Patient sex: M
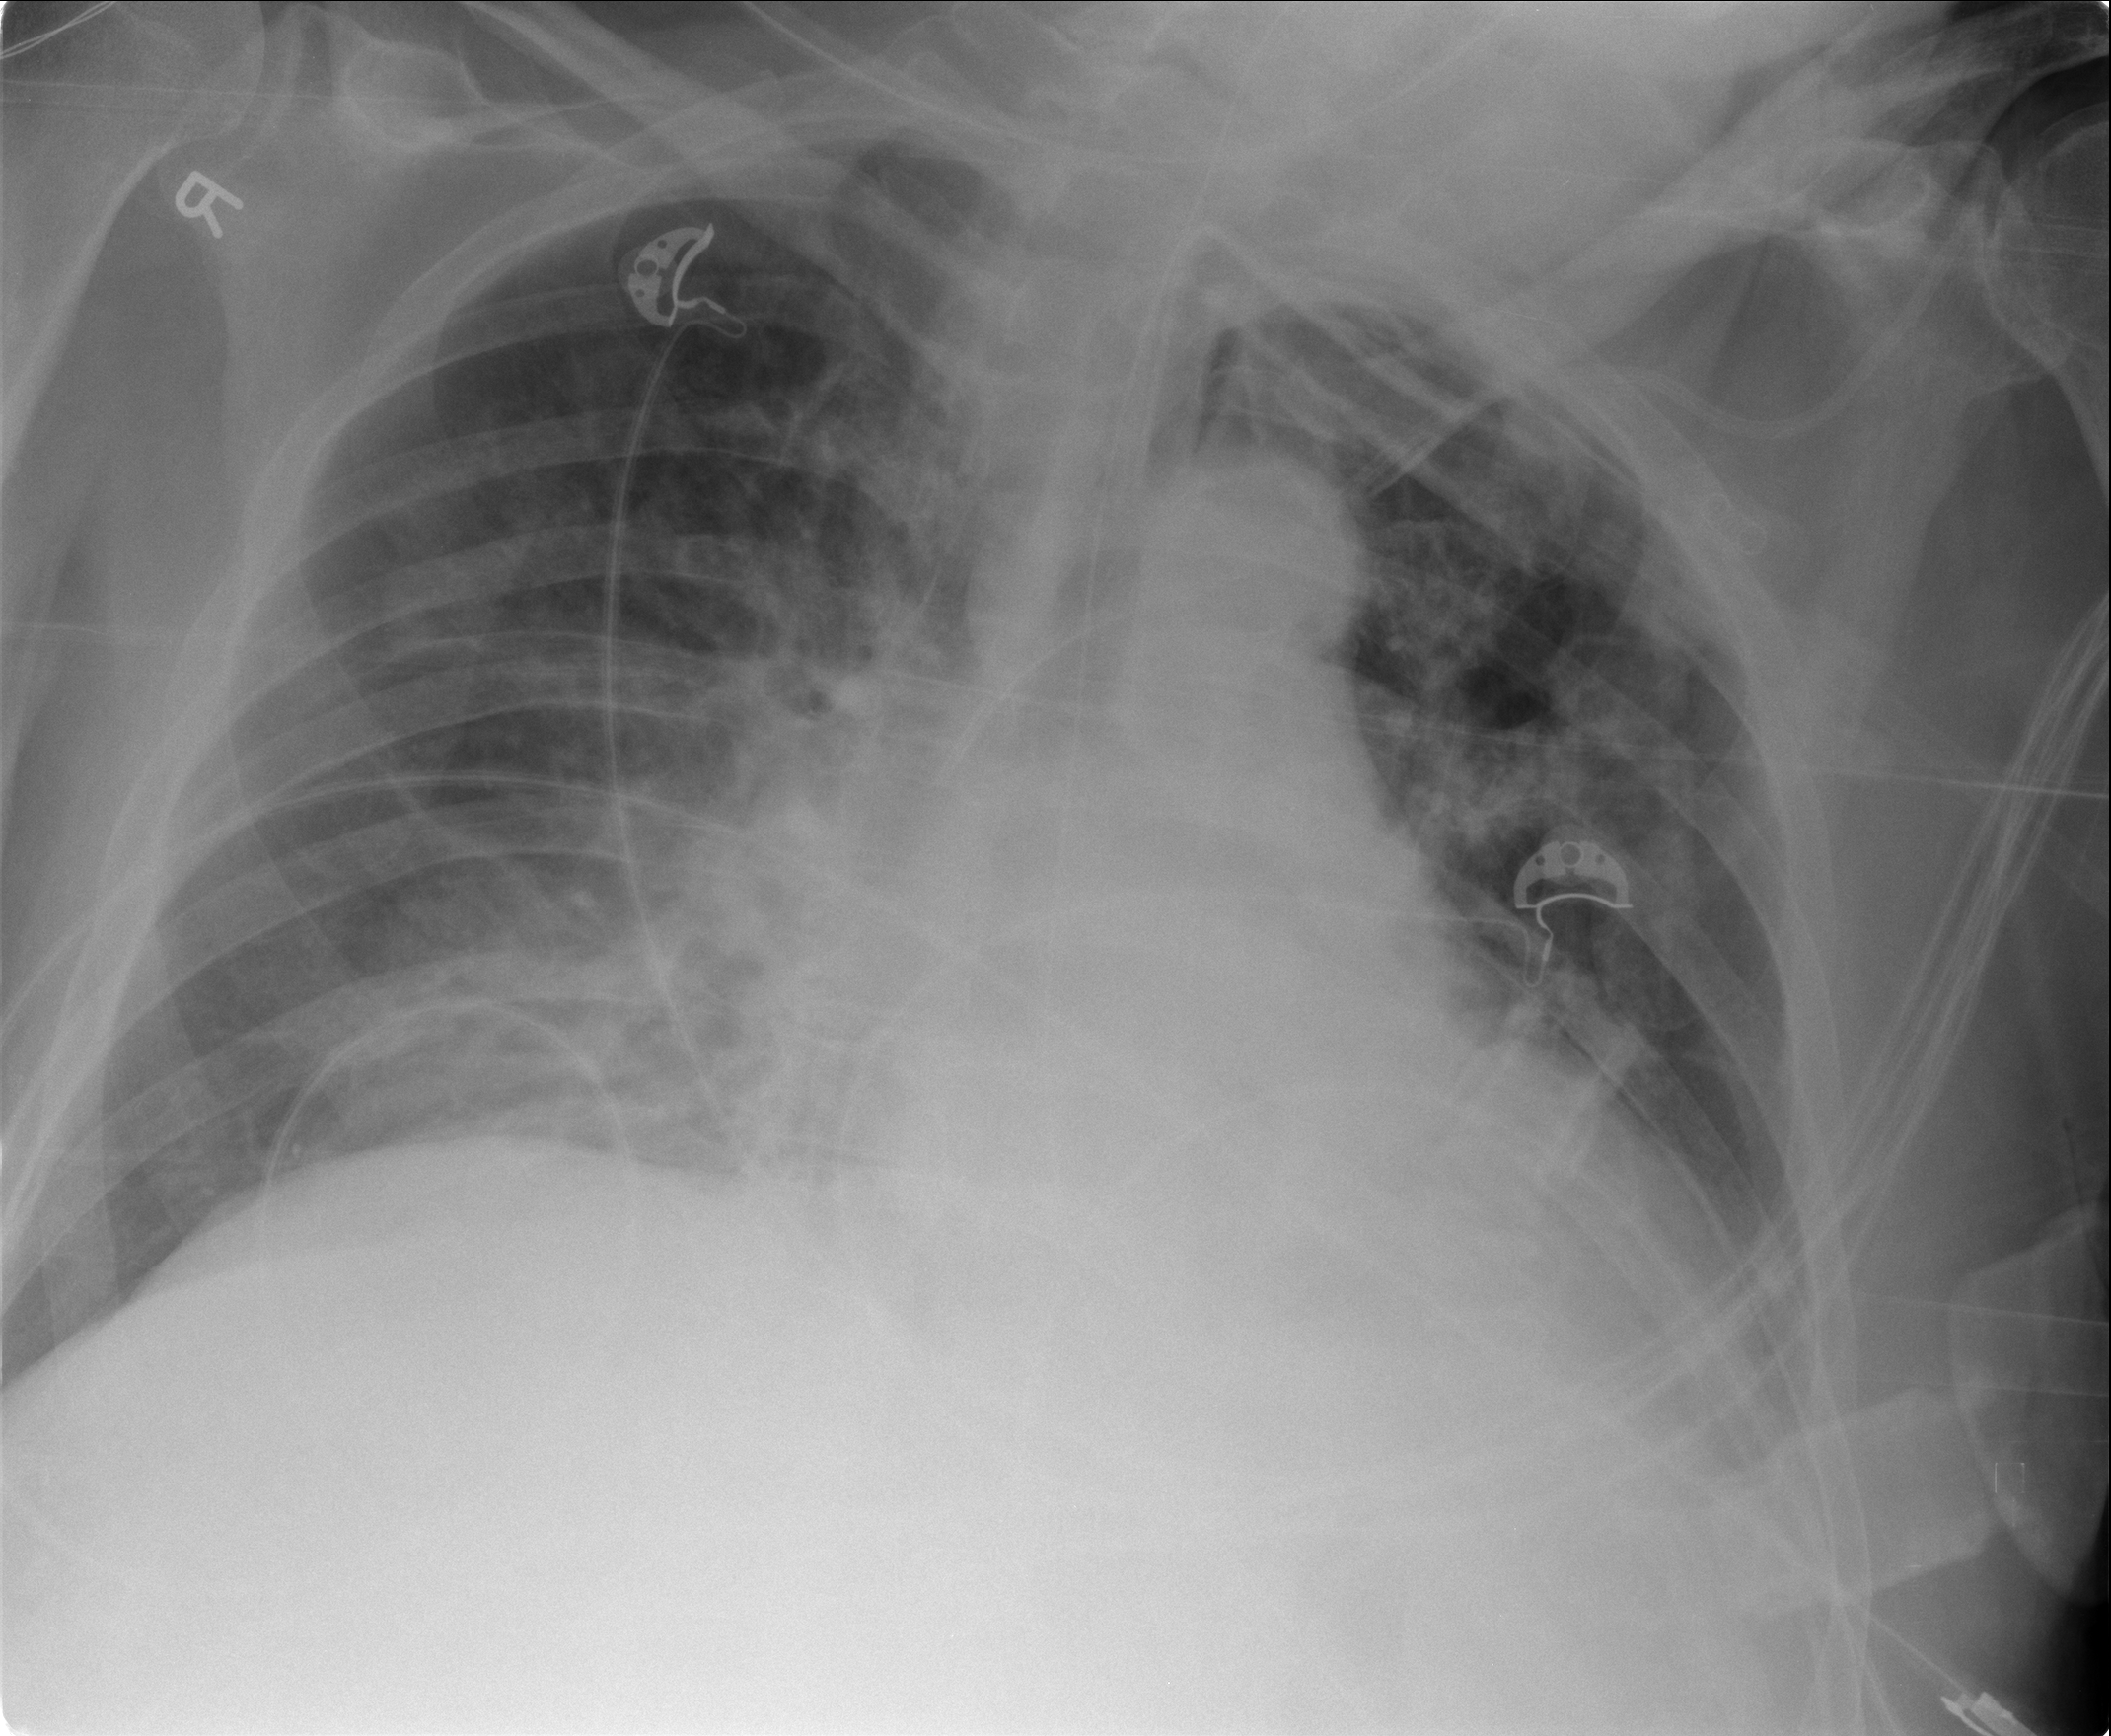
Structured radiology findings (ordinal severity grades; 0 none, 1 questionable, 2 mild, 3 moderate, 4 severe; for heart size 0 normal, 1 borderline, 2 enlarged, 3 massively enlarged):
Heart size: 2
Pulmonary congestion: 2
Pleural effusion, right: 1
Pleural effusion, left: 2
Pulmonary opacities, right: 2
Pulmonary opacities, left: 0
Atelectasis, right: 2
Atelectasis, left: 0